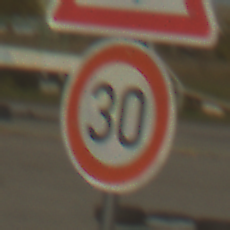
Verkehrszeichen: Geschwindigkeit30
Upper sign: AmphibienwanderungRechts
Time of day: MorningAfternoon
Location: Outdoor (RoadRail)
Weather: PartlyCloudy
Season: NotSpecified
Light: Natural